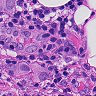
Metastatic tissue present: yes